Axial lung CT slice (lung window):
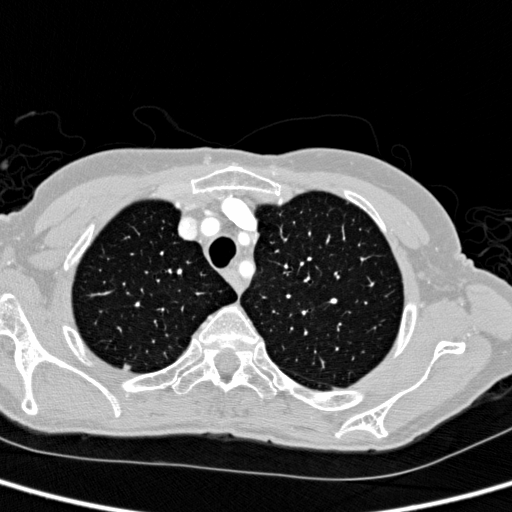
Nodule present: no